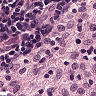
Metastatic tissue present: no